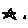
Label: star